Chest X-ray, AP view. Patient: 55 years old, sex F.
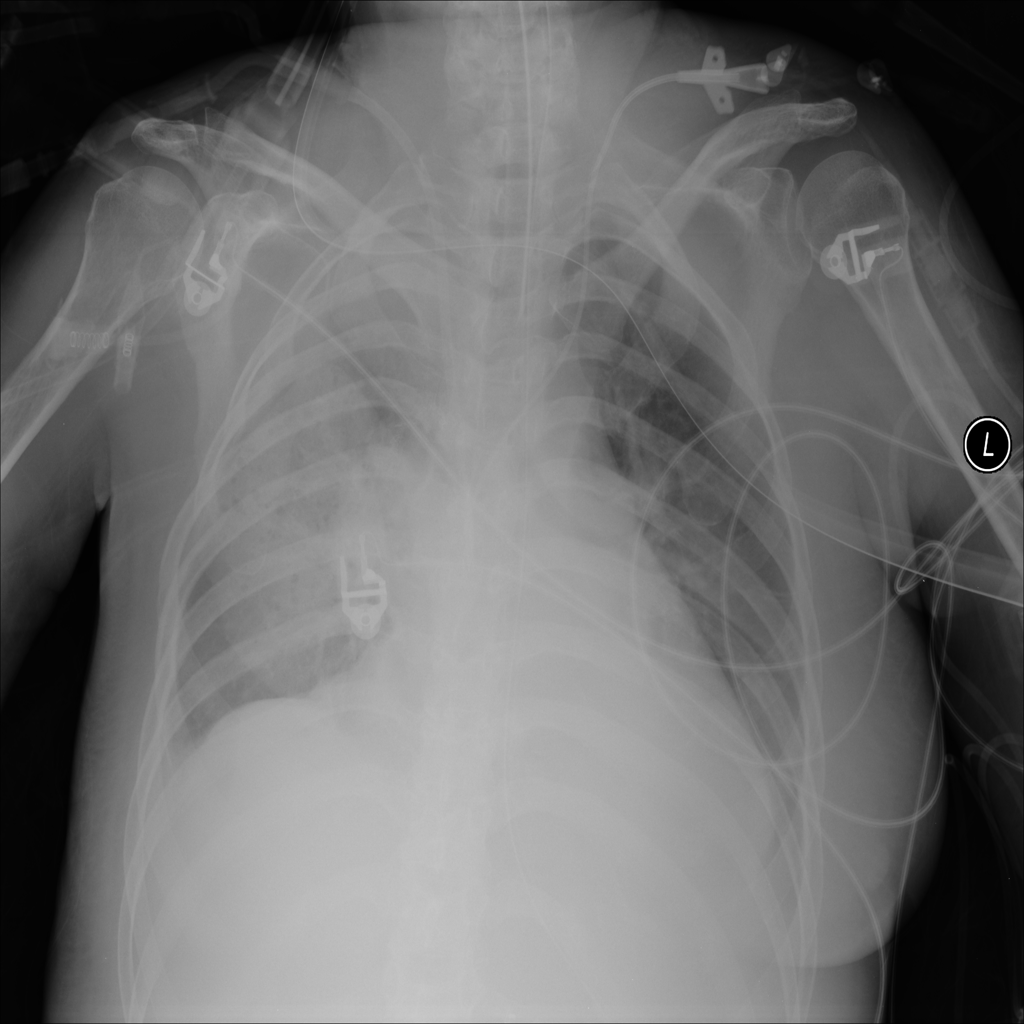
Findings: Effusion, Mass